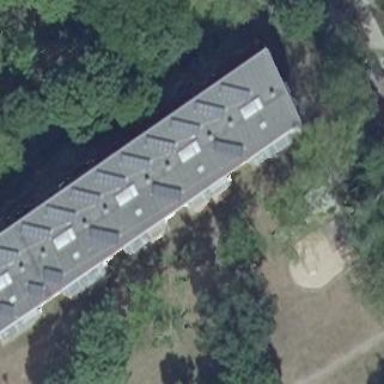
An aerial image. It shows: Flat-roofed residential building.